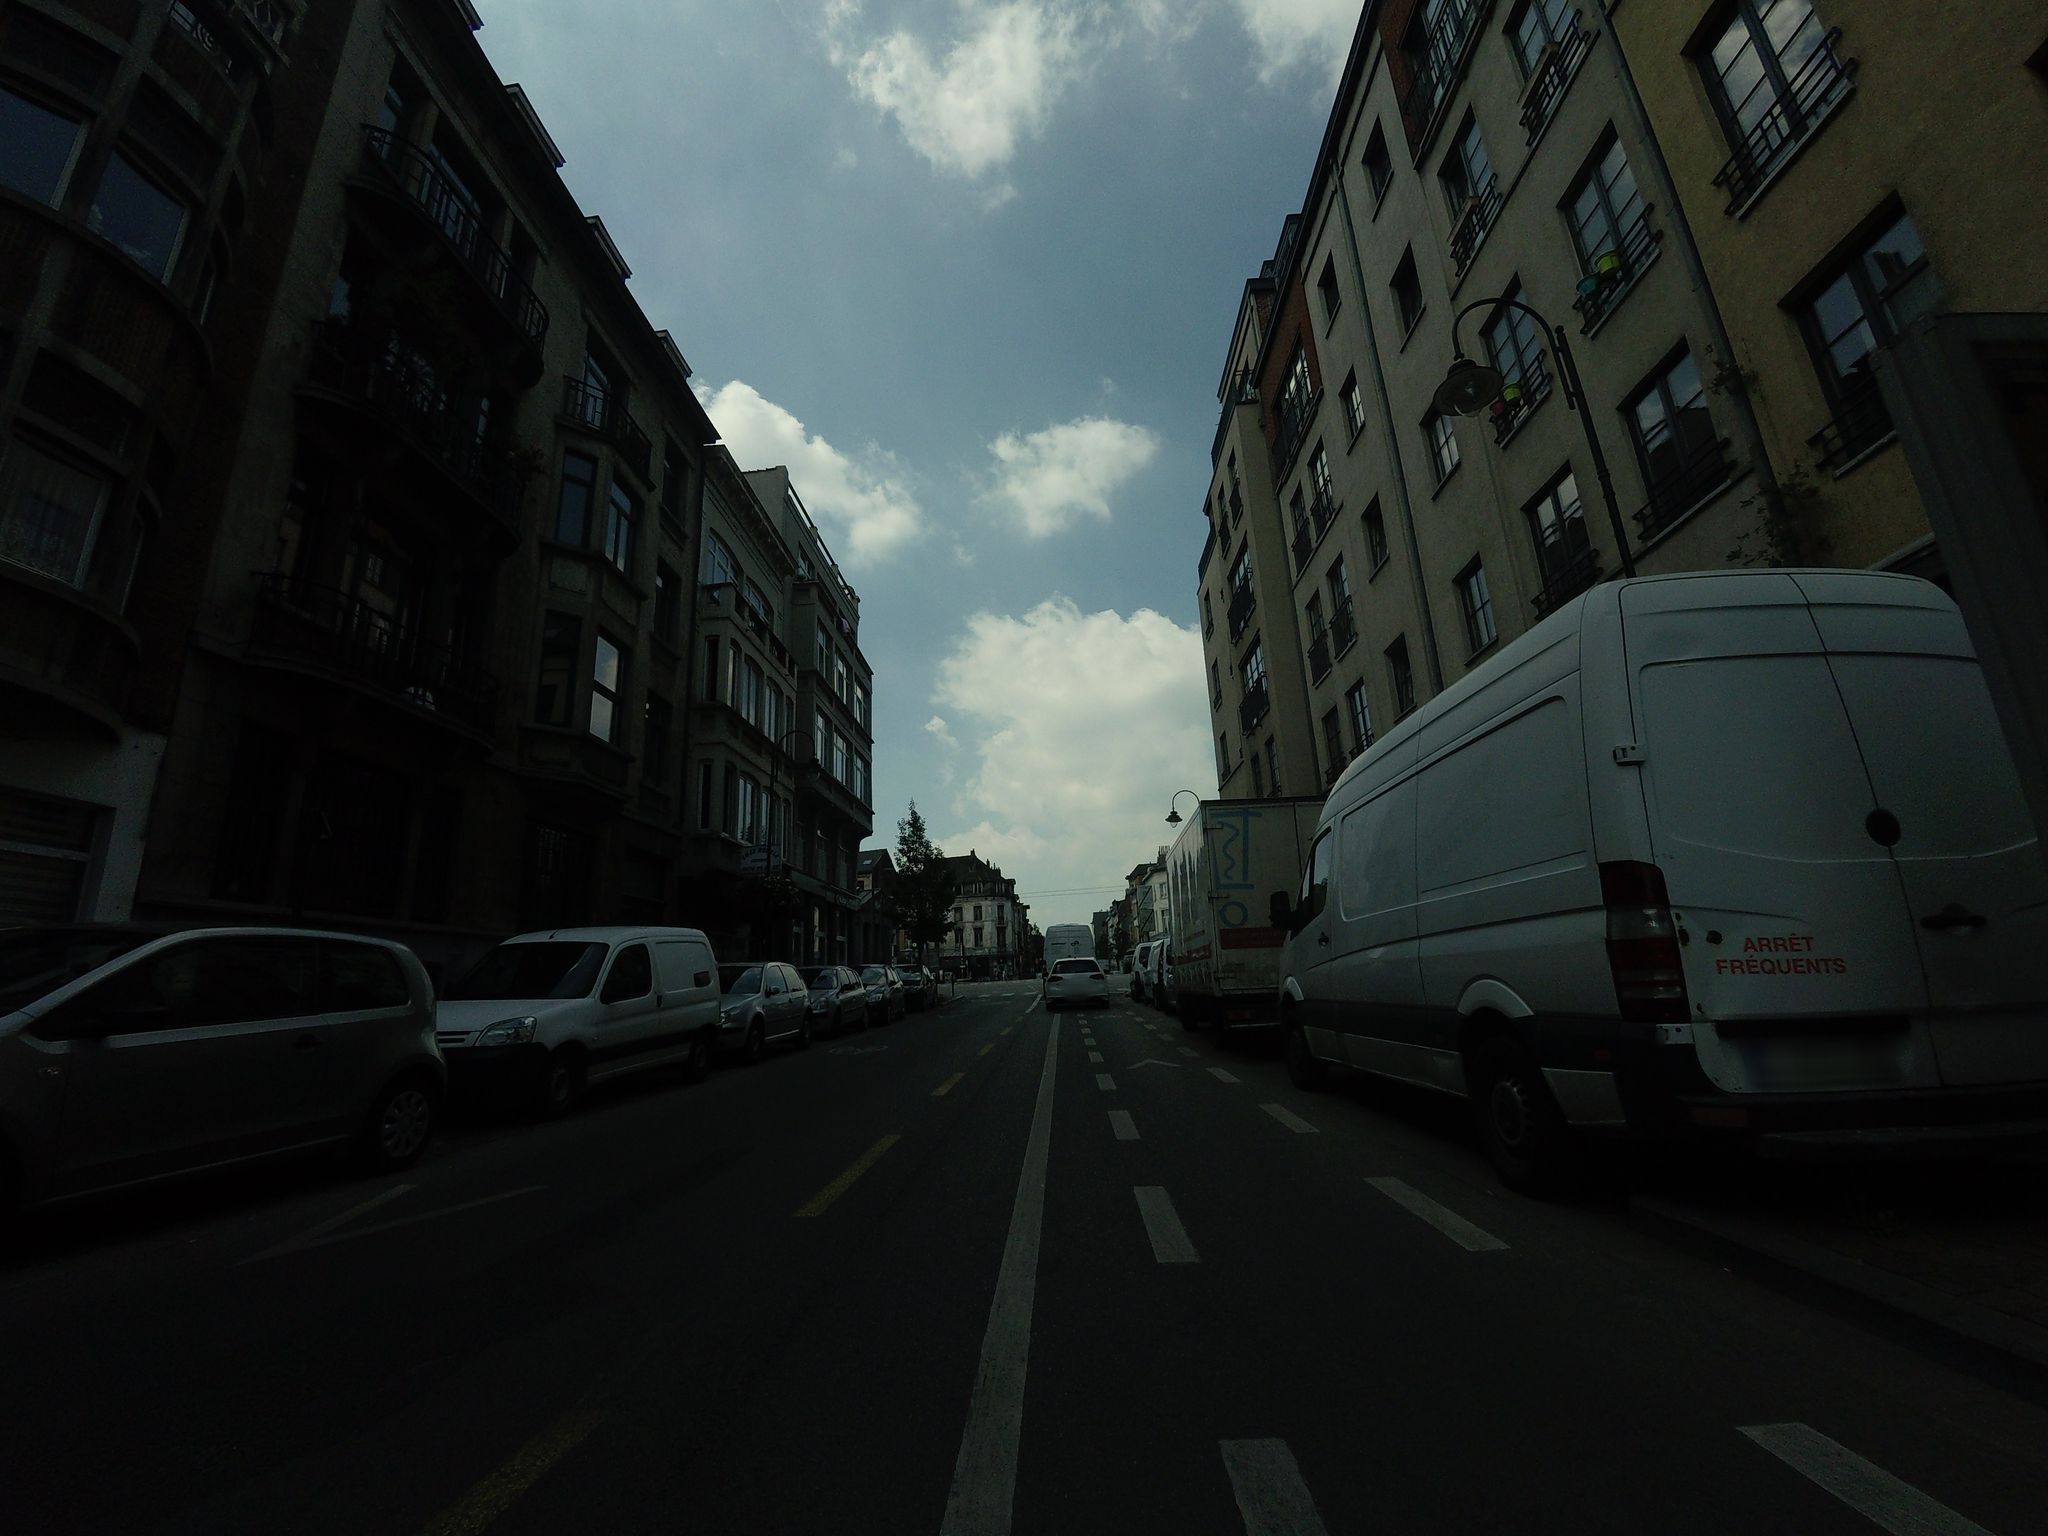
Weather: snowy
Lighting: day
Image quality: good
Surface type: driving surface
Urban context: urban centre
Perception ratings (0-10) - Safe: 5.3, Lively: 4.18, Beautiful: 8.39, Boring: 2.39, Depressing: 6.59, Wealthy: 5.03